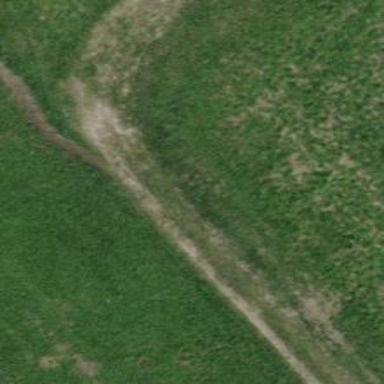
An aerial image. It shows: Compacted path.